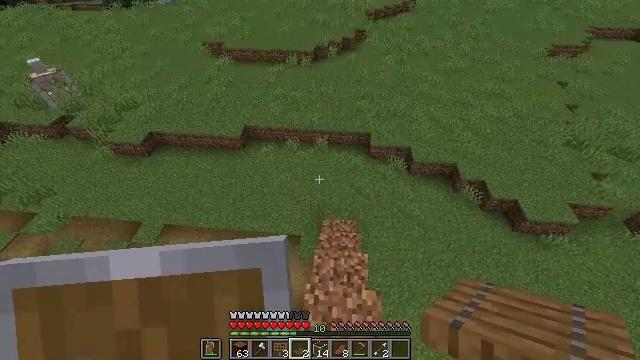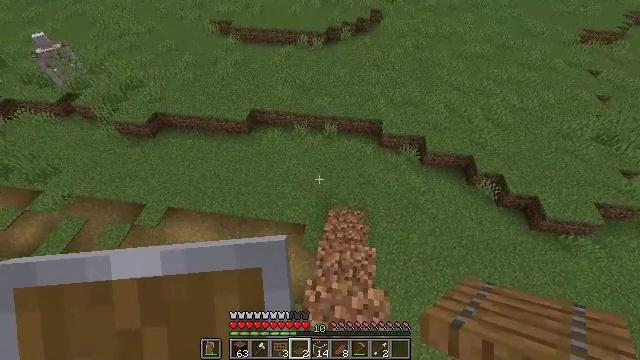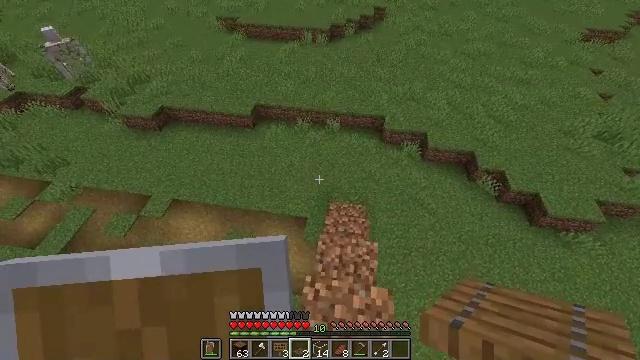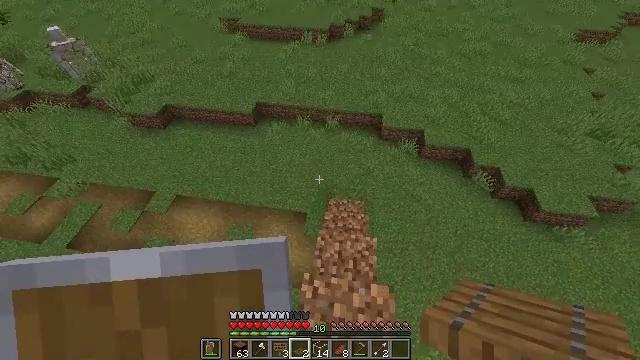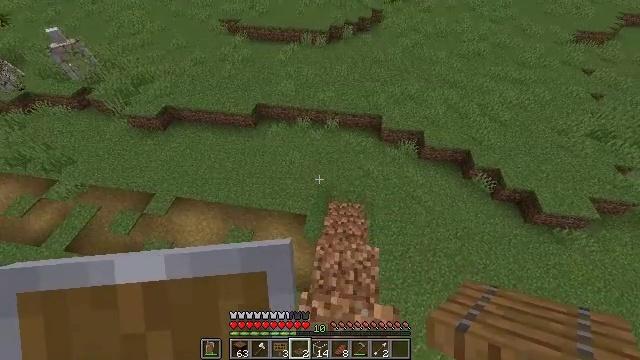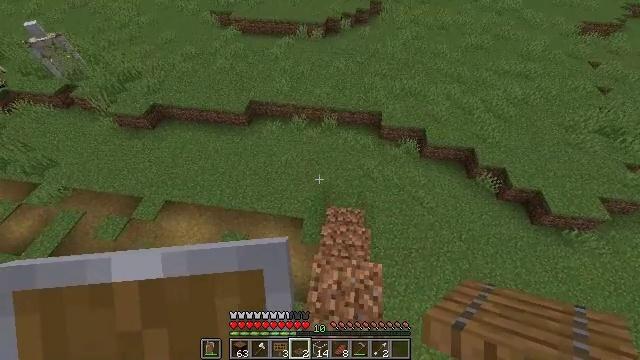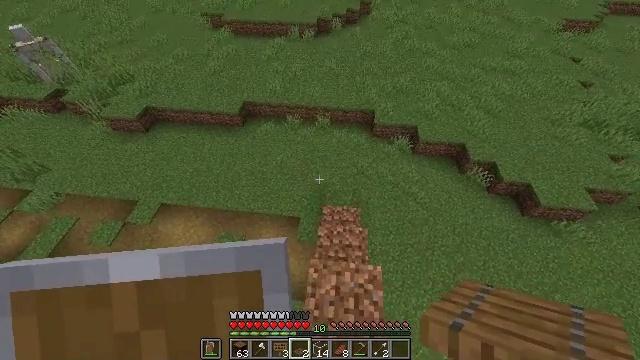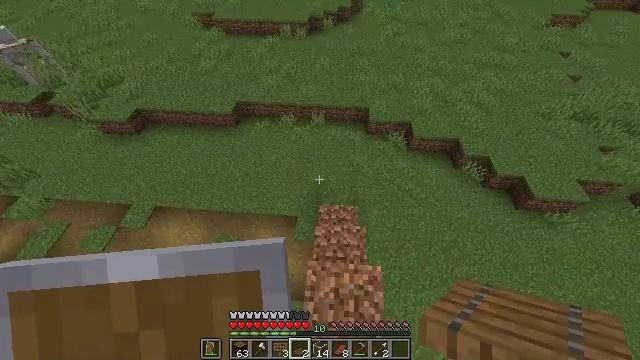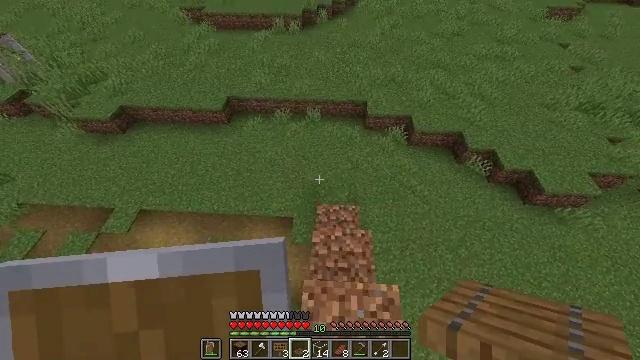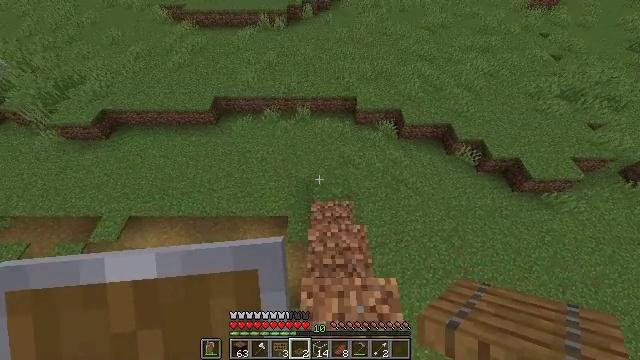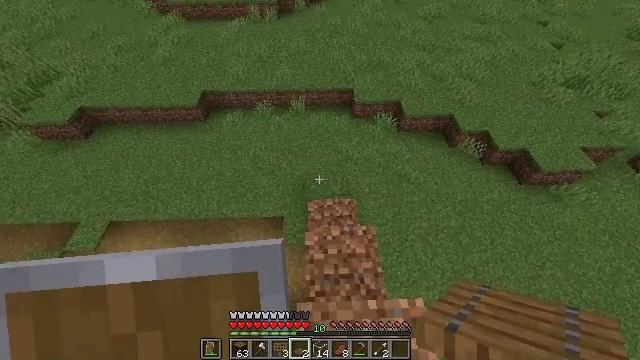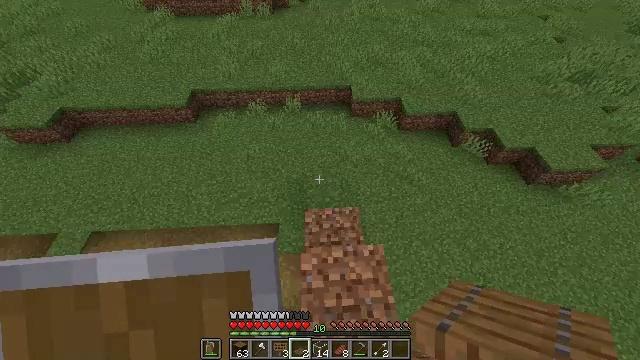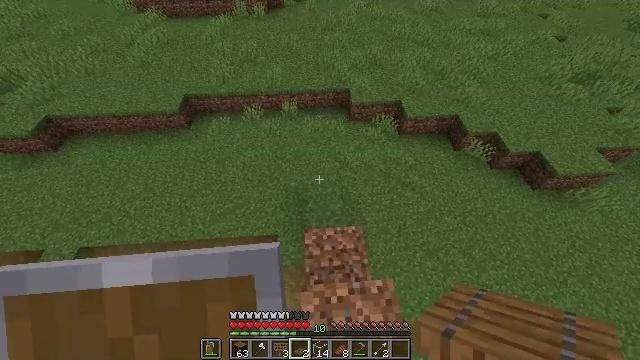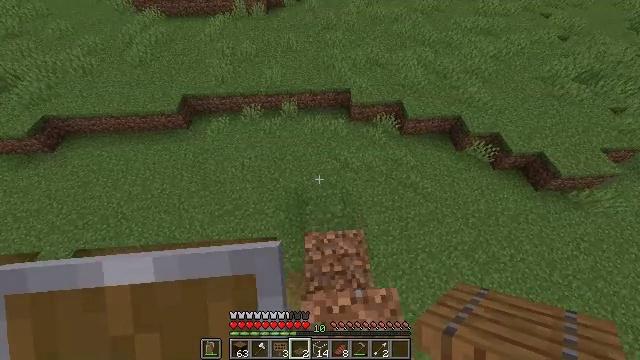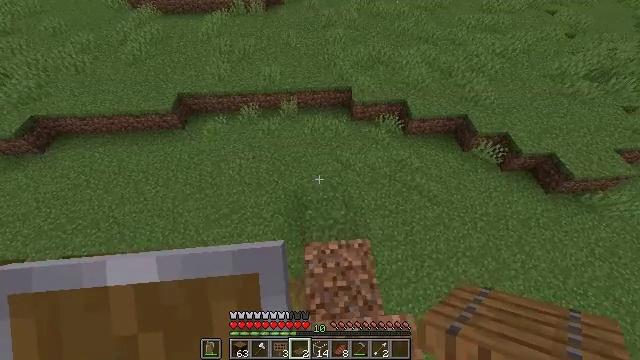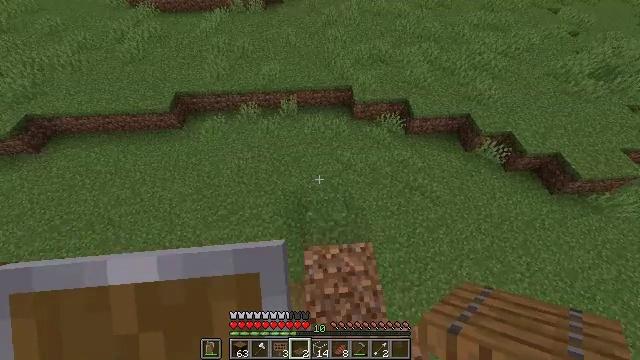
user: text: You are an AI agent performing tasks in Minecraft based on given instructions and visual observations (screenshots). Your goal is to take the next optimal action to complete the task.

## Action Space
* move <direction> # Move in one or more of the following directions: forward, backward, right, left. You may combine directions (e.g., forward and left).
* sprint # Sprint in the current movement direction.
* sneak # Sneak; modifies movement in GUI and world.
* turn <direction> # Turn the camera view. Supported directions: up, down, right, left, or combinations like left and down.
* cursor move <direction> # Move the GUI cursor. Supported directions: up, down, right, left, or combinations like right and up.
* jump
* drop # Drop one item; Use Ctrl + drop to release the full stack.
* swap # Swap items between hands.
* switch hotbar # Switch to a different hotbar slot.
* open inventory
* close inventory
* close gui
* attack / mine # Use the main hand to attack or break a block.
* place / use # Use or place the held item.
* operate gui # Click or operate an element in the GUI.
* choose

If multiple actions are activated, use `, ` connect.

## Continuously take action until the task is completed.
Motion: motion action
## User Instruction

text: Collect the spruce door for reuse.
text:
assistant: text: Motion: move forward, turn left and down
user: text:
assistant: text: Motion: move forward, turn down
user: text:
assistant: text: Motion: move forward, sprint
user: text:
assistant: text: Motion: move forward, sprint
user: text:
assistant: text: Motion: move forward, sprint
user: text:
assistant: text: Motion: move forward, turn right
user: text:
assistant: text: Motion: move forward, turn right
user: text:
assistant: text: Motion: move forward, turn right
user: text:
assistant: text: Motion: move forward, turn right
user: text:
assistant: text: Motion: move forward, turn right
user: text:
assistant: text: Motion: move forward, sprint, turn right
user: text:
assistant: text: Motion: move forward, sprint
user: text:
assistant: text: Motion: move forward
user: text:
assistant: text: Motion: move forward
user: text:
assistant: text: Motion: move forward
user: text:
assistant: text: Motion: move forward, sprint
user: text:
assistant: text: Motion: move forward, sprint, turn left
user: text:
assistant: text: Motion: move forward, sprint, turn left and up
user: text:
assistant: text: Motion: move forward, turn left and up
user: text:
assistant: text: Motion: move forward, turn left and up
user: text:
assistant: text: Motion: move forward, sprint, turn left and up
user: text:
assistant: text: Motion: move forward, sprint, turn left and up
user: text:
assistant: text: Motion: move forward, sprint, turn left and up
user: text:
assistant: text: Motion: move forward, turn left and up
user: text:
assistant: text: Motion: move forward, turn left and up
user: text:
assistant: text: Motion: move forward, turn left and up
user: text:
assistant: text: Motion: move forward, jump
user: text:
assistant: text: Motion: move forward, jump
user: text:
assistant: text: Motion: move forward, jump
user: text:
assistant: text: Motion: move forward, jump